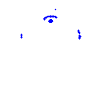
Particle: proton